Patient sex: M
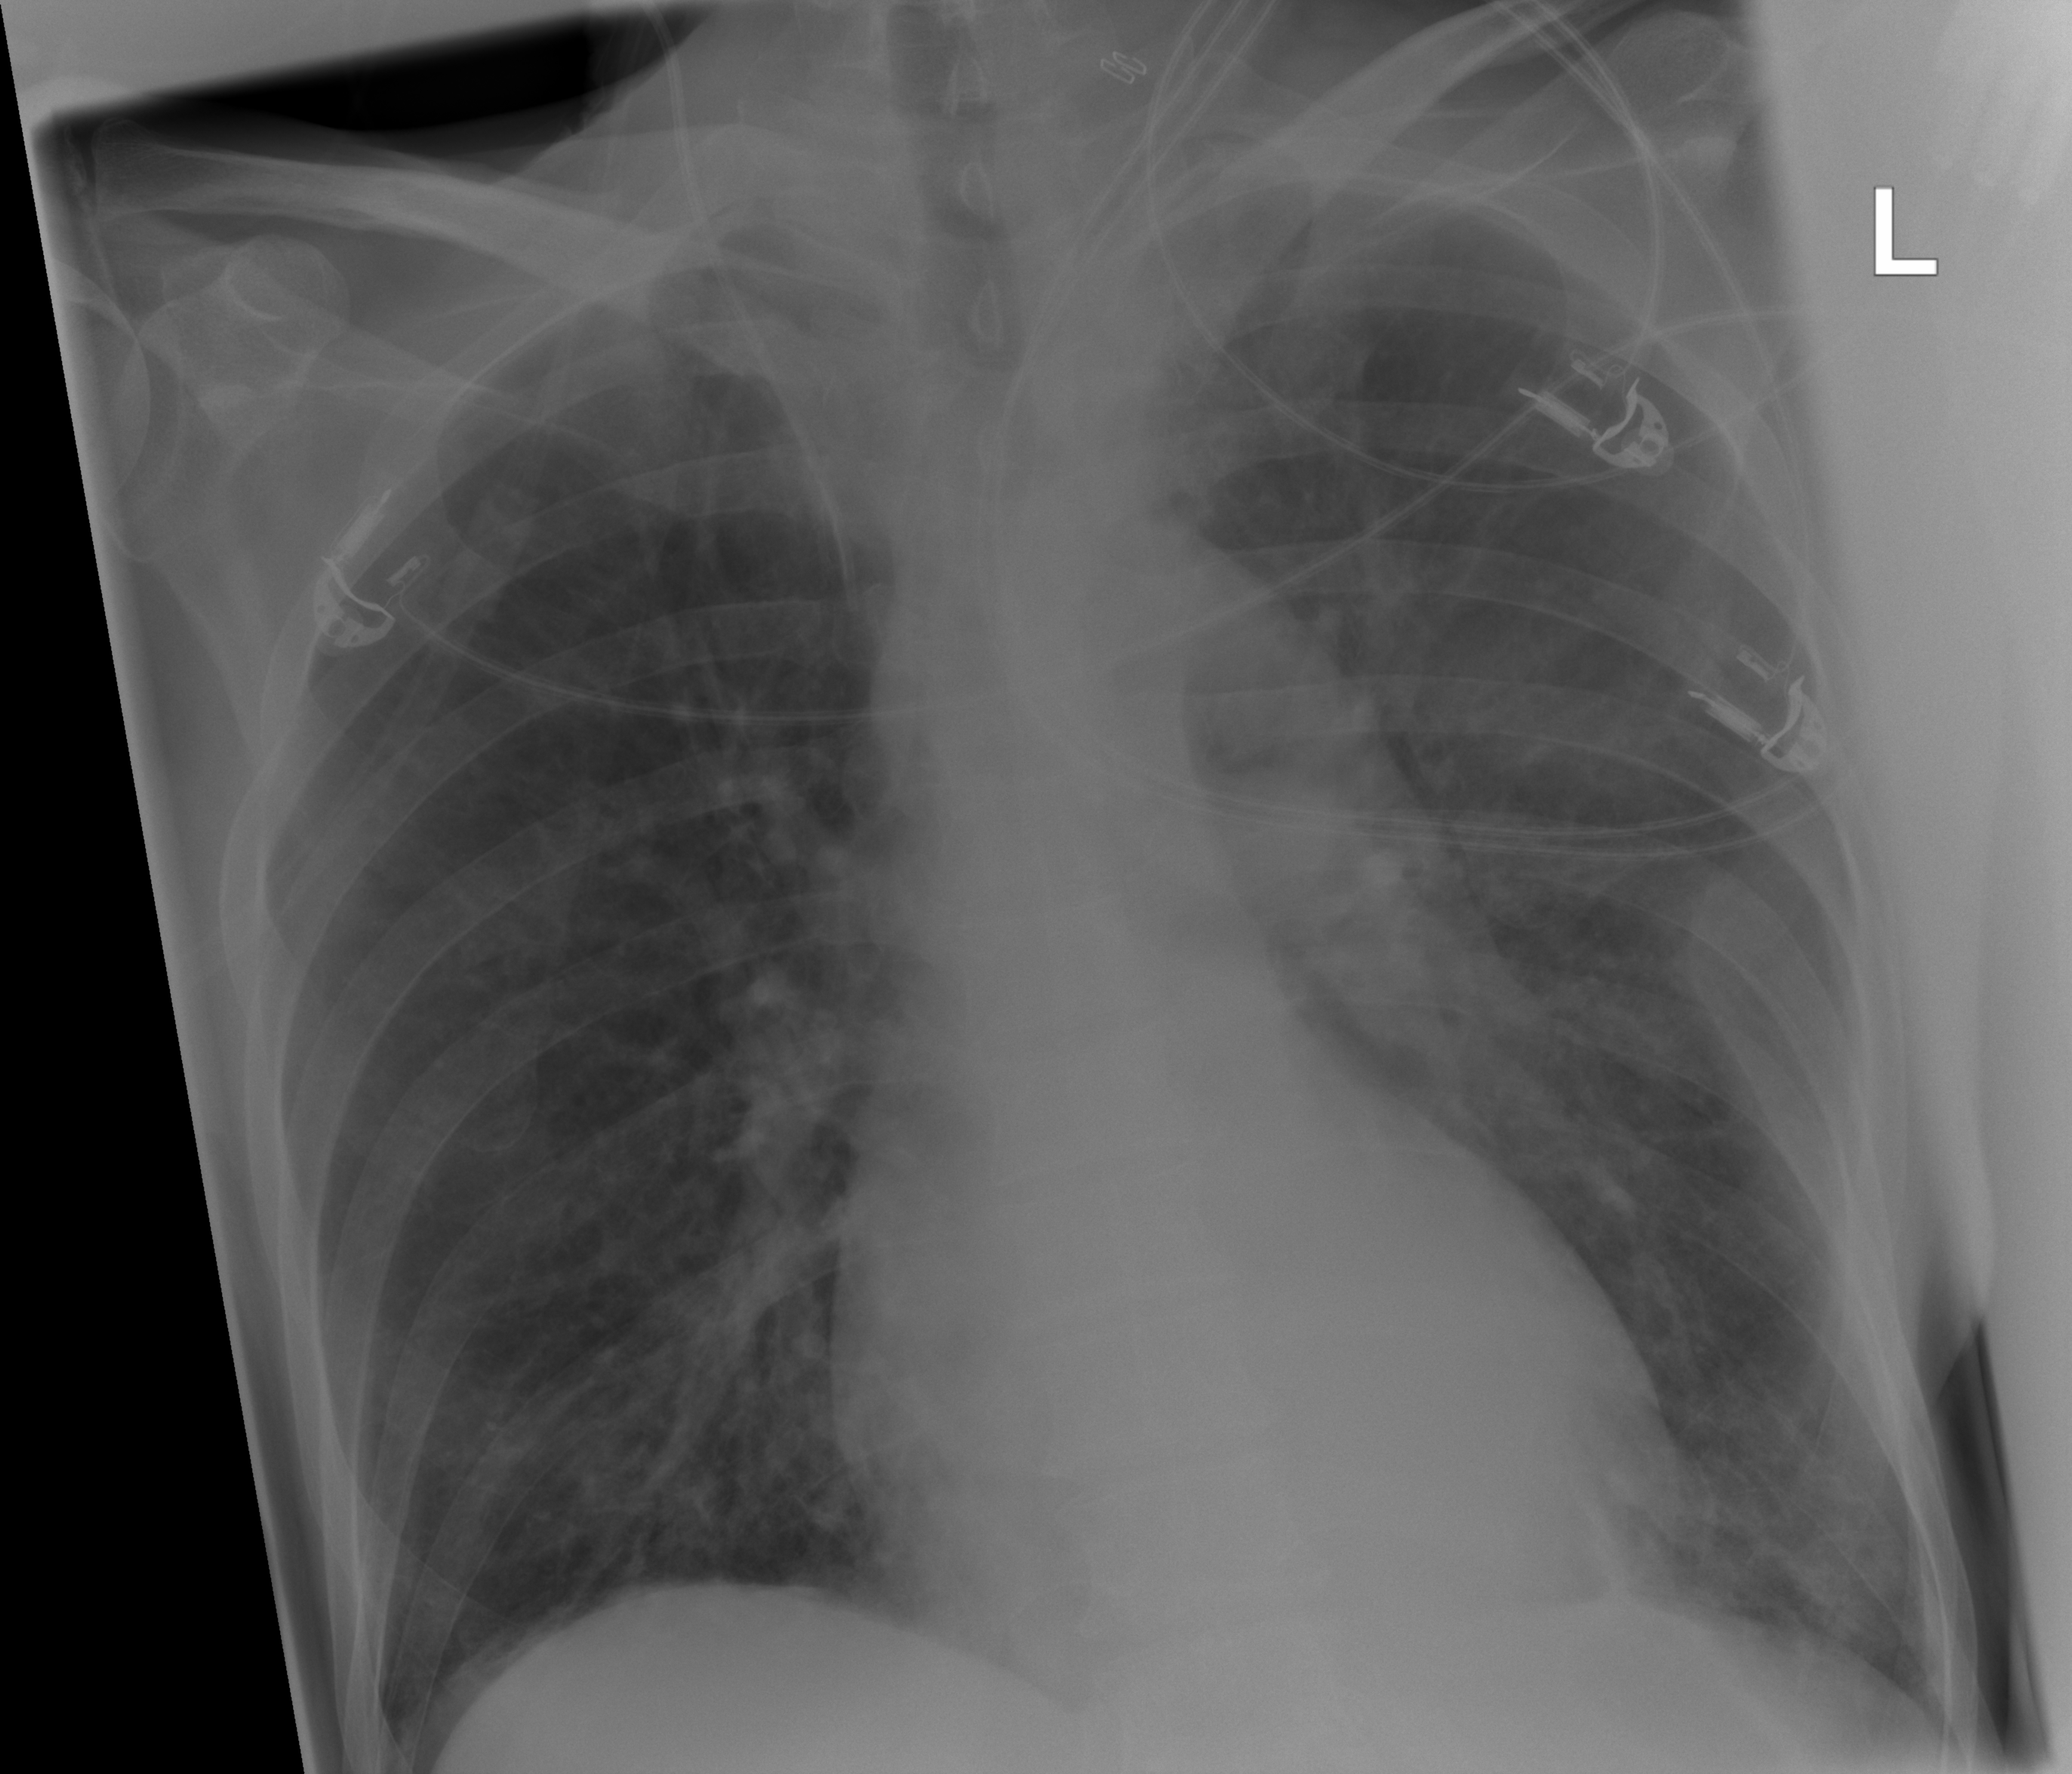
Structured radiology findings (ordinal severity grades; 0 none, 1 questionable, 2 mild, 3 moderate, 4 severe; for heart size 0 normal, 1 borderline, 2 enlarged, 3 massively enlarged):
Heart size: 0
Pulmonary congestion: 0
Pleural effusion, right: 0
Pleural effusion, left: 0
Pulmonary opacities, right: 0
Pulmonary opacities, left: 2
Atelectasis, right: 0
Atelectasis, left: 2